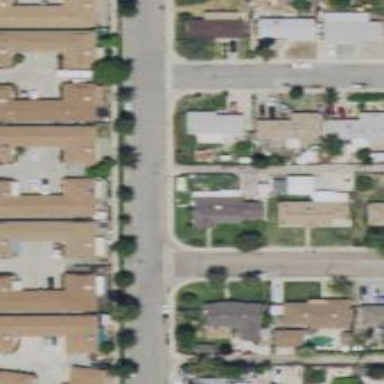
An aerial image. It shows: Alleyway designated as service road.